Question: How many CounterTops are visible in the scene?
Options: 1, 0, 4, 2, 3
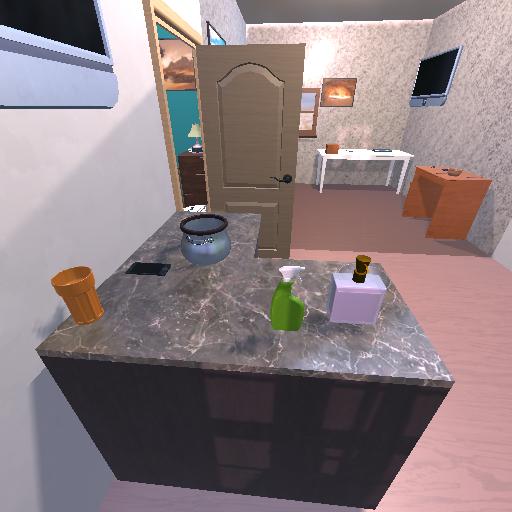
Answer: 1